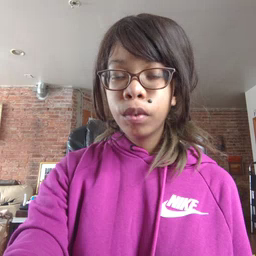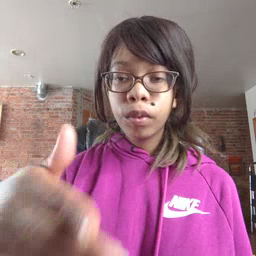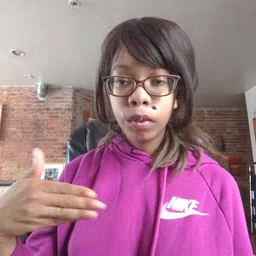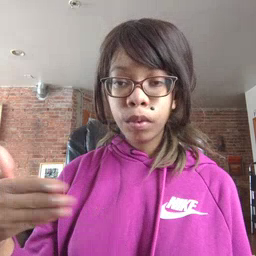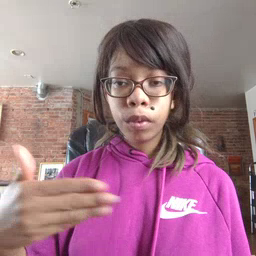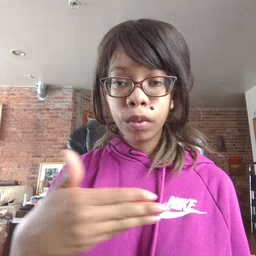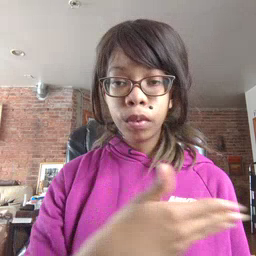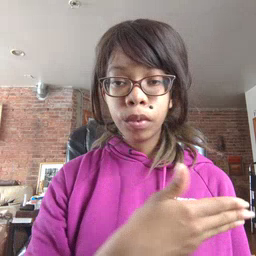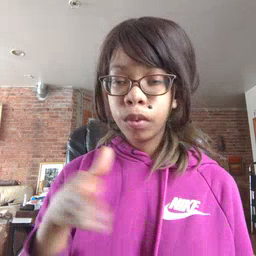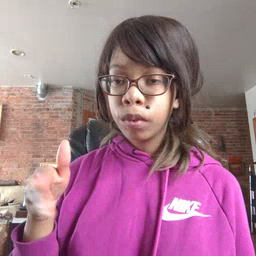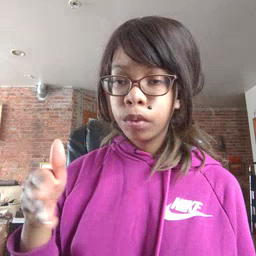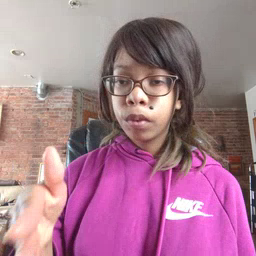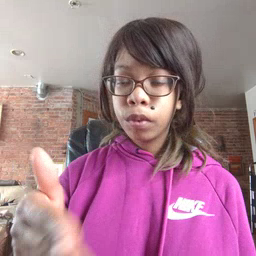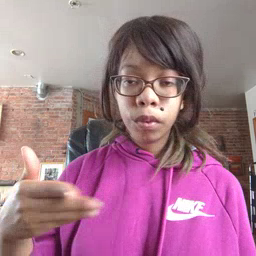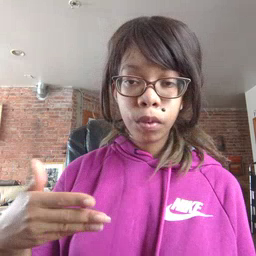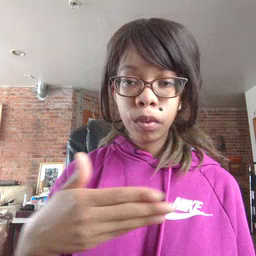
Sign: fish